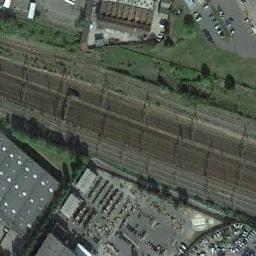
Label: railway